Question: Trying to merge two data frames:
'ds.head()' gives me:
'''
Out[35]:
yearID teamID lgID playerID salary
0 1985 BAL AL murraed02 <PHONE>
1 1985 BAL AL lynnfr01 <PHONE>
2 1985 BAL AL ripkeca01 800000
3 1985 BAL AL lacyle01 725000
4 1985 BAL AL flanami01 641667
'''
dt[:3] gives me:

I need to merge two tables by yearID and teamID. I do:
'''
merge(ds, dt, on='yearID')
'''
Why do I get? I couldn't find explanation online for this error for 'merge'. And I have no idea what it wants from me. Ideally I need to merge two tables and sort them by teamID by yearID.
'''
NameError Traceback (most recent call last)
<ipython-input-92-2087923fc223> in <module>()
----> 1 merge(ds, dt, on='yearID')
NameError: name 'merge' is not defined
'''
My goal is to merge these two tables to create a new one, that will show wins and salary for each team for each year.
What I did is:
'''
merged = pd.merge(ds, dt, on=['teamID', 'yearID'])
grouped = merged.groupby(['teamID', 'yearID'])
aggregated = grouped.aggregate(np.sum)
aggregated.head()
'''
Is that the best way to do it? It looks to me that it is not the best approach.
Thank you.
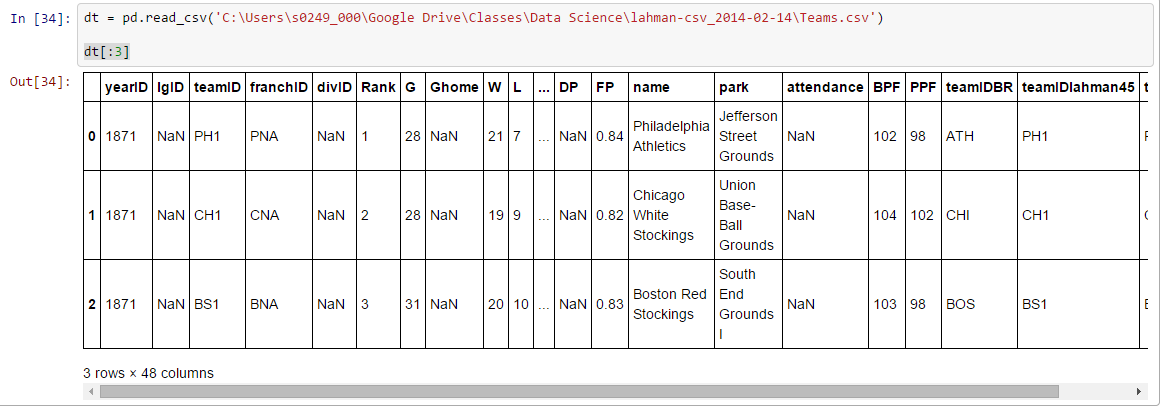
Answer: The error you're receiving is because you're not calling the pandas module along with the <URL> method.
An example of merging would be:
'''
import pandas as pd
merged_df = pd.merge(ds, dt, how='inner',on=['yearID','teamID'])
'''
I declared the how parameter so you can see that you can change this as needed.